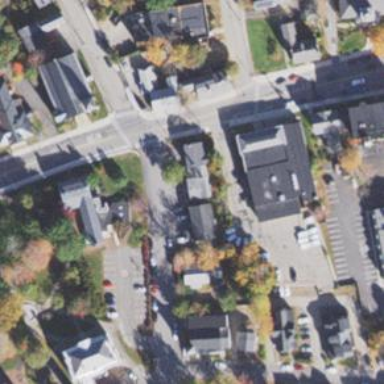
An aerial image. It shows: Residential road with asphalt surface and separate sidewalk.